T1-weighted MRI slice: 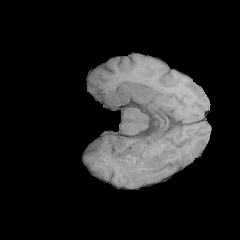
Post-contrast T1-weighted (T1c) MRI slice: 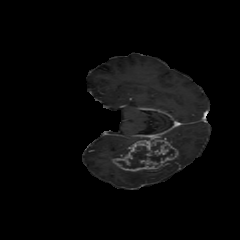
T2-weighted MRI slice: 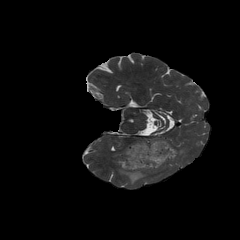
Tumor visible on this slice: yes